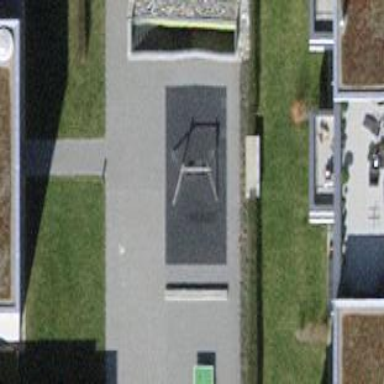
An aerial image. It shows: Playground area for leisure land.